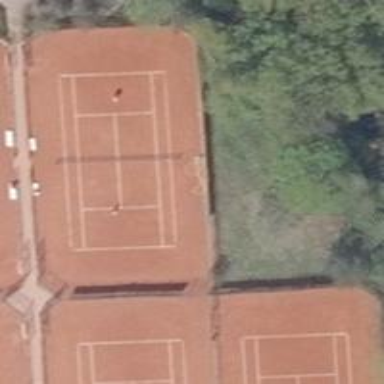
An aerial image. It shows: Tennis court in leisure pitch.